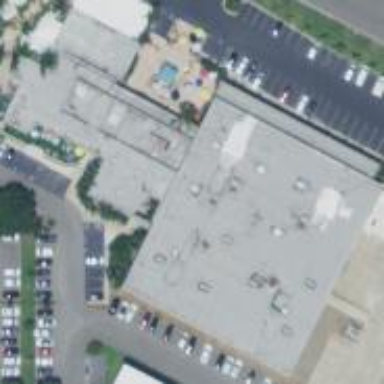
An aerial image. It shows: Retail building.